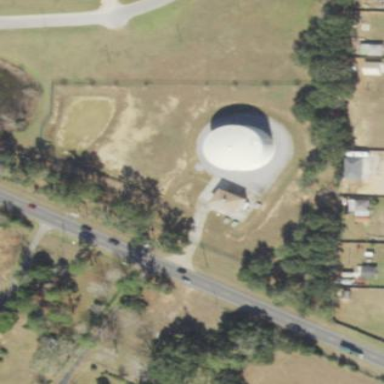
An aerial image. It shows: Man-made water works facility.